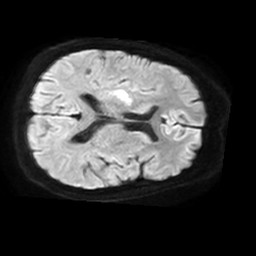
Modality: TRACE
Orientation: axial
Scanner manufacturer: philips
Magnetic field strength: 1.5 T
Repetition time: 3.519 s
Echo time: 0.07117 s